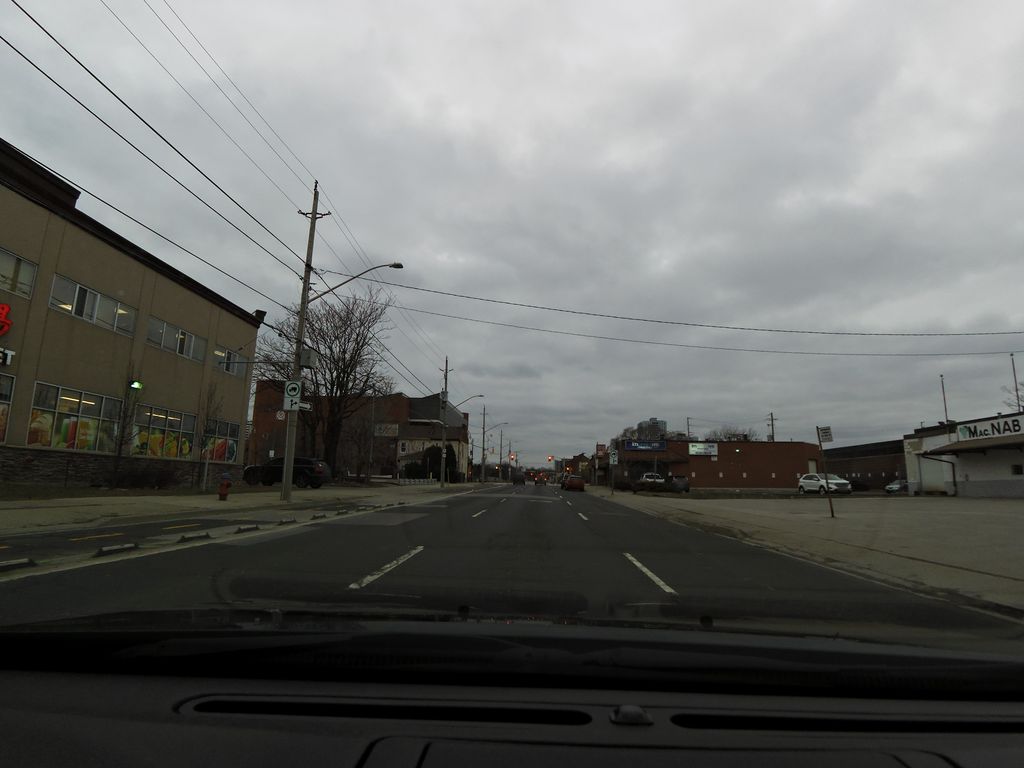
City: hamilton